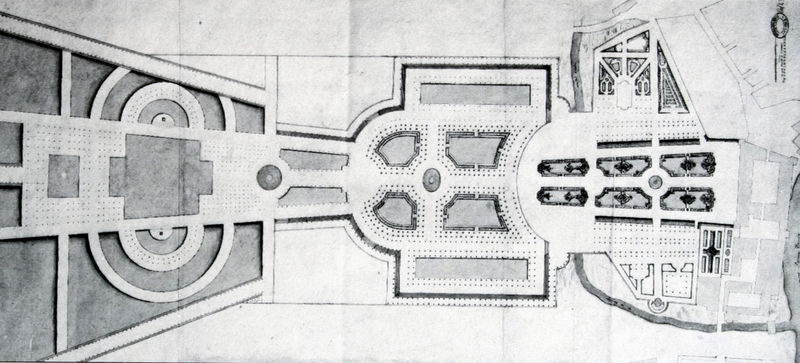
Titel: Plan des Palazzo Ducale di Colorno mit Garten
Standort: Parma
Institution: Archivio di Stato
Schlagwörter: kopf, weiß, stadt, frankreich, grau, schwarz, skizze, zeichnung, anlage, gebäude, haus, park, schloss, weg, muster, architektur, norden, busch, büsche, kirche, wege, blatt, brunnen, garten, springbrunnen, papier, perspektive, monochrom, linien, gefaltet, symmetrie, stufe, penis, kreuz, druck, schwarzweiss, stich, stempel, friedhof, entwurf, flanieren, halbkreis, karte, gräber, beet, beete, plan, geometrie, bauen, grundriss, bauplan, rondell, kriche, freidhof, lageplan, gartenanlage, ausrichtung, schlosspark, hecken, planung, grundplan, rabatten, landschaftsarchitektur, falz, müll, liste, aufgeklappt, oerspektive, wandelgänge, grunnen